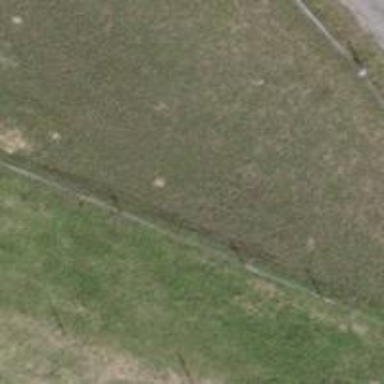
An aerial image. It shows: Fence is in the image.